Field crop: maize
Growth stage: 2
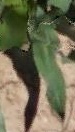
Species: maize